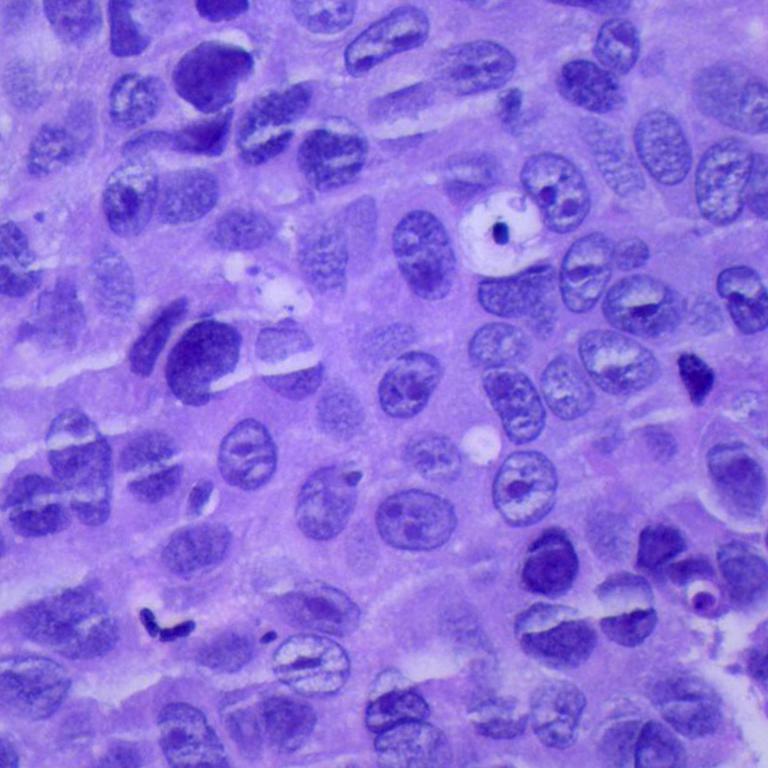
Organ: lung
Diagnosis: squamous carcinomas